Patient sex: F
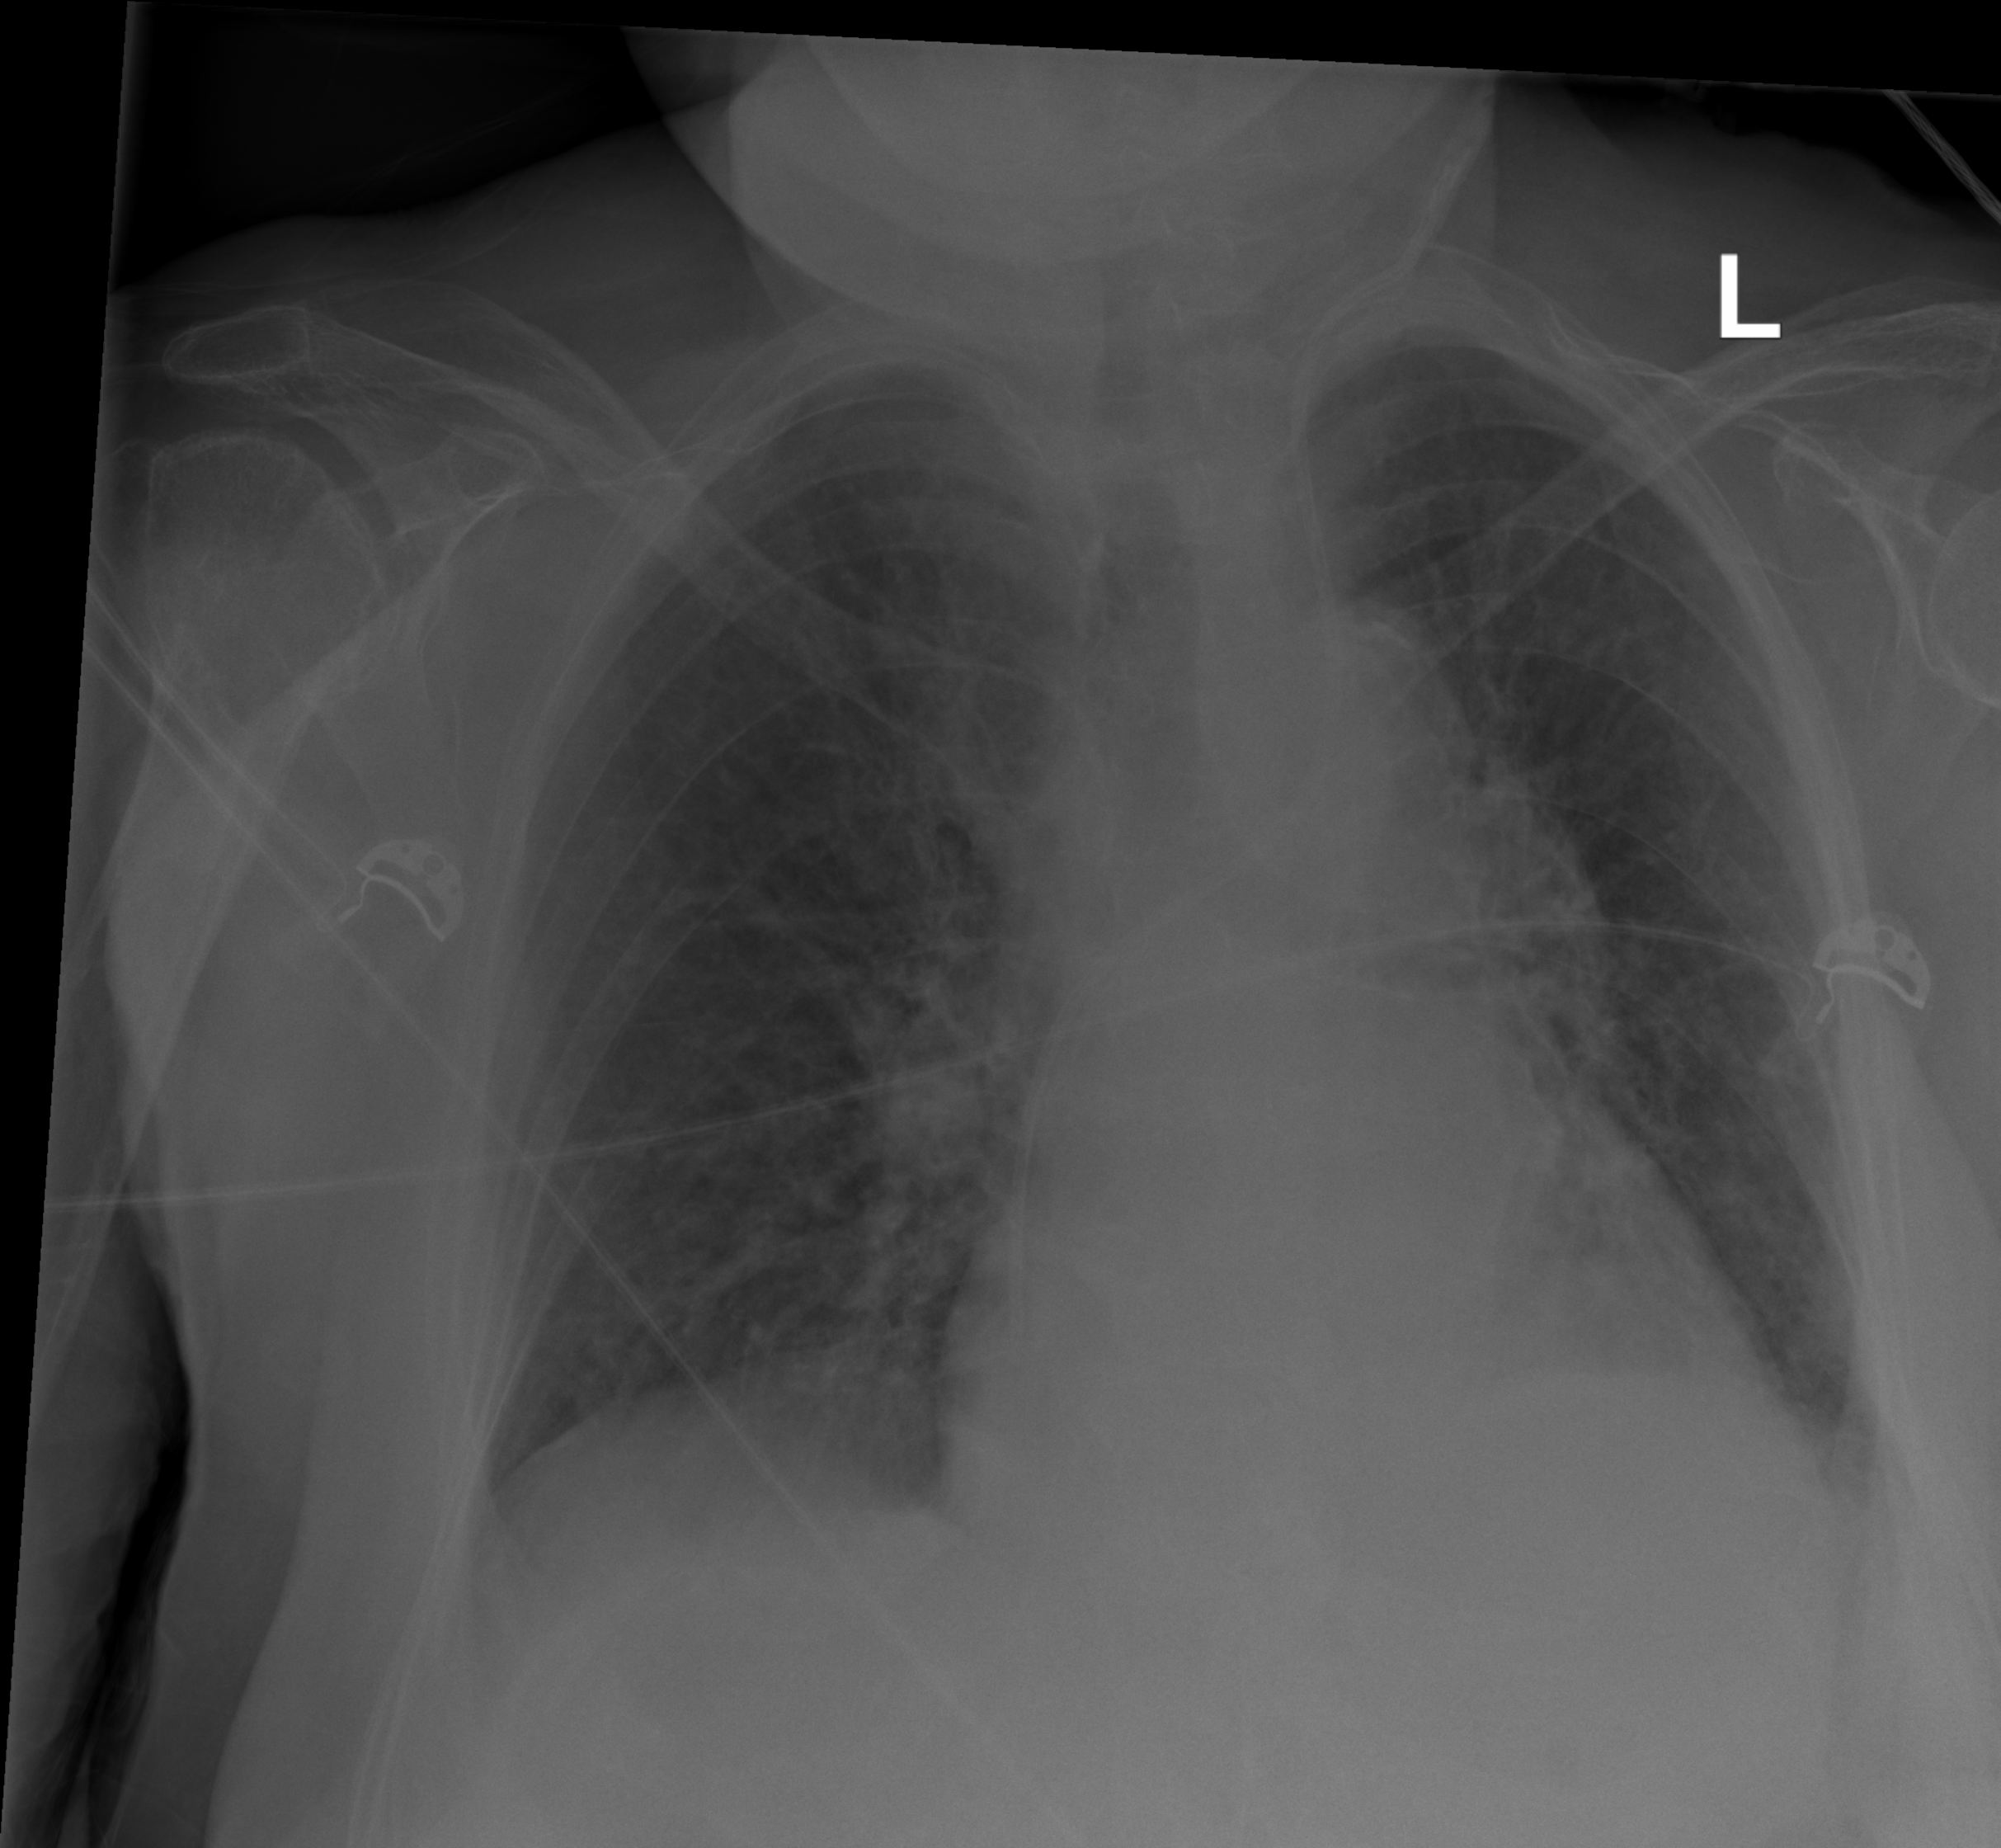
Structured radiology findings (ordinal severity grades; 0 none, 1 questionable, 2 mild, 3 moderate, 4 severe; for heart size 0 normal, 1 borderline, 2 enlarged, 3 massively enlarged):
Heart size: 2
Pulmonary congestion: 2
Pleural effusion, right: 0
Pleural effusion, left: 1
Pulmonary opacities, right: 1
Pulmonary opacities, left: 1
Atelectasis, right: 2
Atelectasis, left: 2